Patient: sex M, age 65
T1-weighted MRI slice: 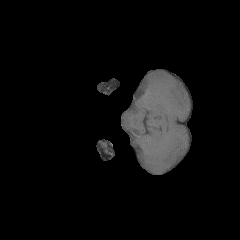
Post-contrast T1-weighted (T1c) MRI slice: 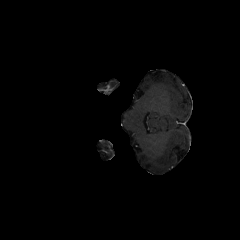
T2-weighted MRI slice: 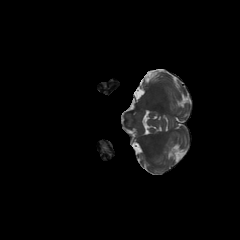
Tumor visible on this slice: no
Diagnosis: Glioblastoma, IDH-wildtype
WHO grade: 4